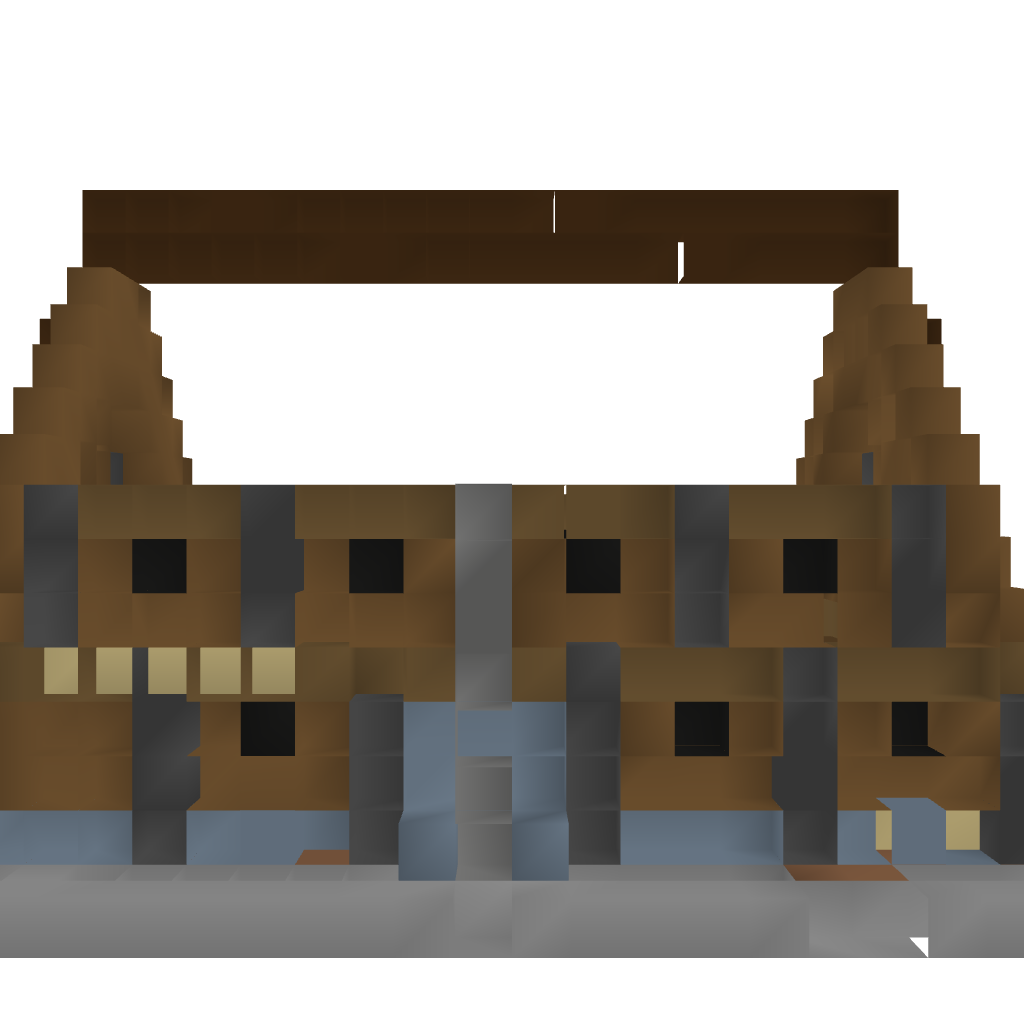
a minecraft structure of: Medieval Tavern